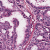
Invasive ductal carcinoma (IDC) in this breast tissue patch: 0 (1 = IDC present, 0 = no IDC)